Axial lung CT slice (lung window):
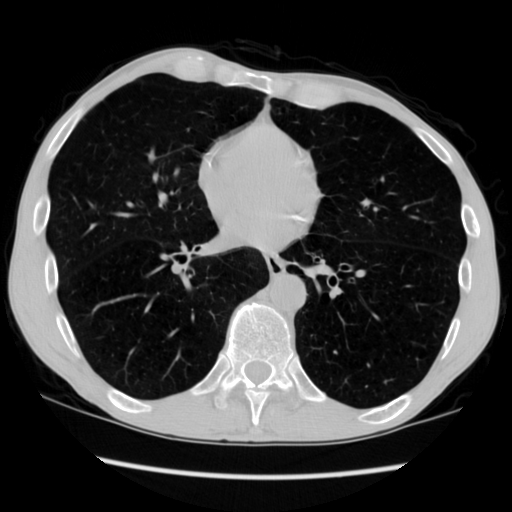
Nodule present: no